Question: I've plot this graphic to identify graphically high-leverage points in my linear model.

Given the variable "NOMBRES" of the data set which my model uses, I've tried to plot all the points of my graphic but it gets illegible. Here's the code I ran:
'''
> plot(hatvalues(tmodel),residuals(tmodel))
> text(hatvalues(tmodel),residuals(tmodel),labels=DSET$NOMBRES)
'''
So I would like to plot just the points with leverage(hat value) above 0.05 using the label "DSET$NOMBRES".
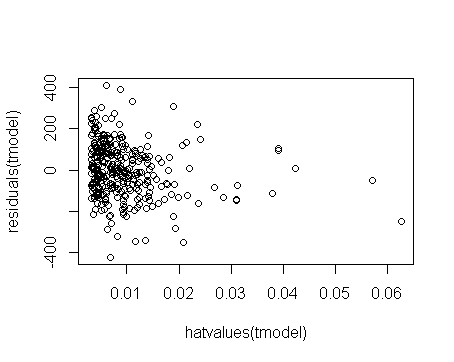
Answer: Identify high-leverage points according to your definition:
'''
hlev <- which(hatvalues(tmodel)>0.05)
'''
Add numeric labels to the graph:
'''
text(hatvalues(tmodel)[hlev], residuals(tmodel)[hlev],
labels=DSET$NOMBRES[hlev])
'''